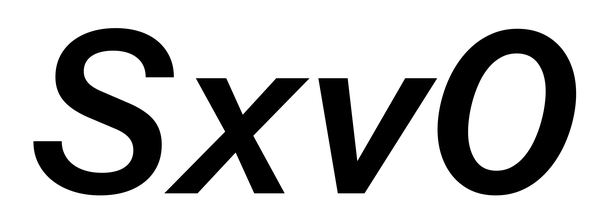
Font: InstrumentSans-Italic_SemiBold_Italic